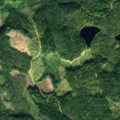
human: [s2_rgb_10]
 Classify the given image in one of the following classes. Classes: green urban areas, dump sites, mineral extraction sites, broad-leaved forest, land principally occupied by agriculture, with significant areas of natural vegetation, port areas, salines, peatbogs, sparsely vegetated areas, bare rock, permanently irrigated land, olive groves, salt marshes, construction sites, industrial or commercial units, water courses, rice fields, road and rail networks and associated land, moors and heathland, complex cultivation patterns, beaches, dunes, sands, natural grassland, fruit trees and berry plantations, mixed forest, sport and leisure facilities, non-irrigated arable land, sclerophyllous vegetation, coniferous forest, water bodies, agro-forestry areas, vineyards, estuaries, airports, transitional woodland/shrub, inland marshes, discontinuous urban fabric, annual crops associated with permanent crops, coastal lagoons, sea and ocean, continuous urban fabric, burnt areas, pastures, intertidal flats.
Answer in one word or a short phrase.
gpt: coniferous forest, mixed forest, transitional woodland/shrub, water bodies